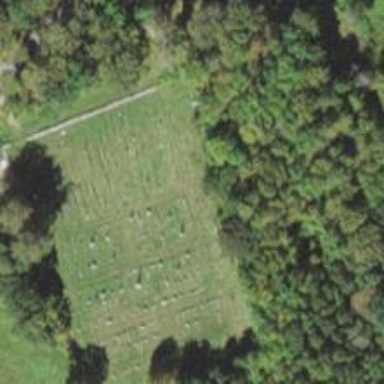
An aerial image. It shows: Private cemetery known as grave yard.